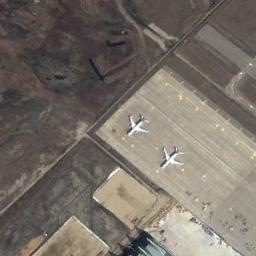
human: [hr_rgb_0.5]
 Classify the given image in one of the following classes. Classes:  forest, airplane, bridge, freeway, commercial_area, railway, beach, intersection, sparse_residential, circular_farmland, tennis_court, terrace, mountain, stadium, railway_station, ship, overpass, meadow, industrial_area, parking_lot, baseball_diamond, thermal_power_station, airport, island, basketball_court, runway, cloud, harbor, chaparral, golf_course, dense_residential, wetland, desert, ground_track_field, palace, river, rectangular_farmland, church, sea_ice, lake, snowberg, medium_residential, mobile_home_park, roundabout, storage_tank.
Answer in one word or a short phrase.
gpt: airplane